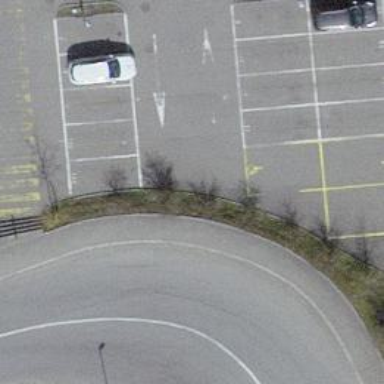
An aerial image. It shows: Sidewalk.